Question: I'm creating a 'ToolStripDropDownButton' with three 'ToolStripButton's. And I want to add a Separator after the second button.
Here's the code I have.
'''
using System;
using System.Drawing;
using System.Windows.Forms;
namespace WindowsFormsApplication1
{
public partial class Form1 : Form
{
internal ToolStripDropDownButton dropDownButton1;
internal ToolStripDropDown dropDown;
internal ToolStripButton buttonRed;
internal ToolStripButton buttonBlue;
internal ToolStripButton buttonYellow;
public Form1()
{
InitializeComponent();
dropDownButton1 = new ToolStripDropDownButton();
dropDown = new ToolStripDropDown();
dropDownButton1.Text = "A";
dropDownButton1.DropDown = dropDown;
dropDownButton1.DropDownDirection = ToolStripDropDownDirection.Right;
dropDownButton1.ShowDropDownArrow = false;
buttonRed = new ToolStripButton();
buttonRed.ForeColor = Color.Red;
buttonRed.Text = "A";
buttonBlue = new ToolStripButton();
buttonBlue.ForeColor = Color.Blue;
buttonBlue.Text = "A";
buttonYellow = new ToolStripButton();
buttonYellow.ForeColor = Color.Yellow;
buttonYellow.Text = "A";
ToolStripSeparator s = new ToolStripSeparator();
dropDown.Items.AddRange(new ToolStripItem[] { buttonRed, buttonBlue, s, buttonYellow });
toolStrip1.Items.Add(dropDownButton1);
}
}
}
'''
The problem is the Separator is displaying vertically.

How can I make it display horizontally?
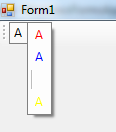
Answer: You need to set the 'ToolStripDropDown''s 'LayoutStyle' property. By default it's 'ToolStripLayoutStyle.Flow', but has to be set to 'ToolStripLayoutStyle.VerticalStackWithOverflow'.
Alternatively, you can also skip creating and configuring a 'ToolStripDropDown' instance and add the 'ToolStripItem's directly to your 'ToolStripDropDownButton' using its 'DropDownItems' property:
'''
dropDownButton1.DropDownItems.AddRange(
new ToolStripItem[] { buttonRed, buttonBlue, s, buttonYellow });
'''